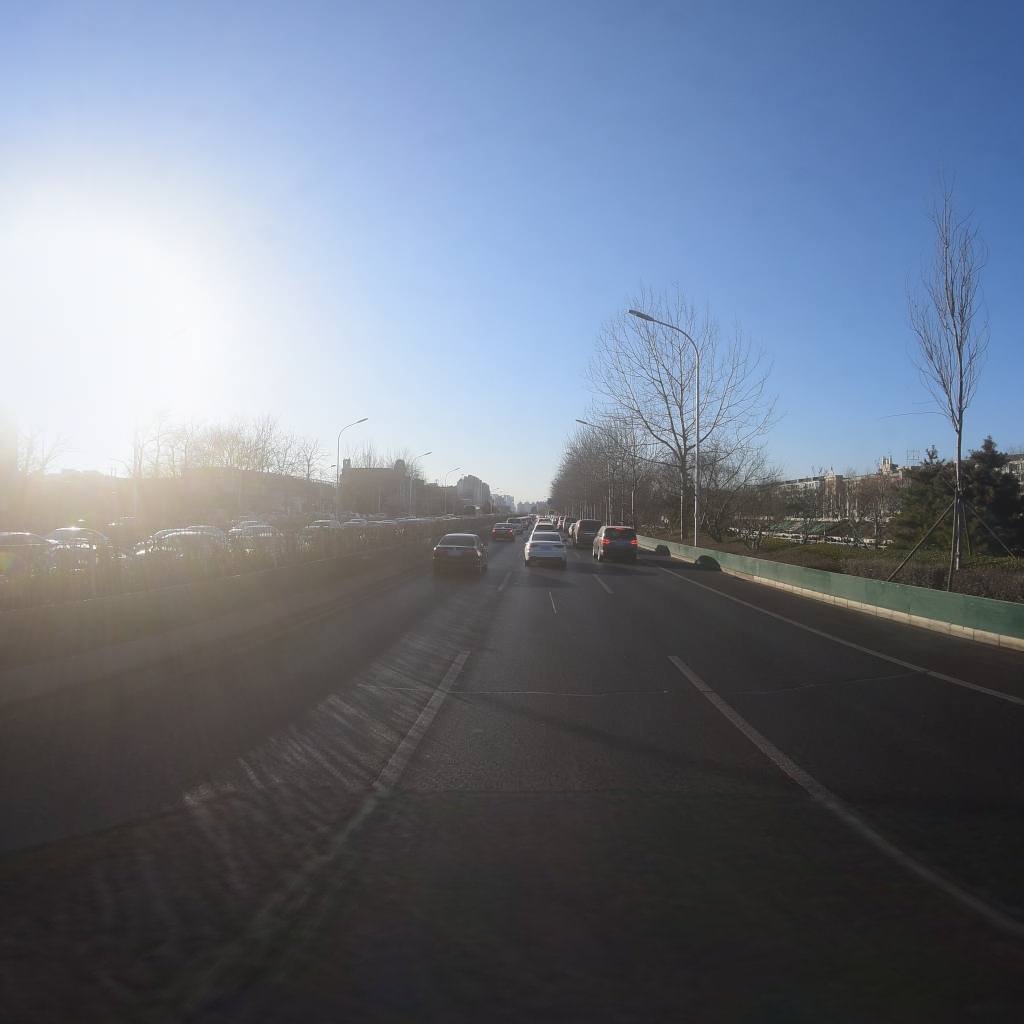
Region: Dongcheng
Road damage annotations: longitudinal patch, transverse patch